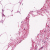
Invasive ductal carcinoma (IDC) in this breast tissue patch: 0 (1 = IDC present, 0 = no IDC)